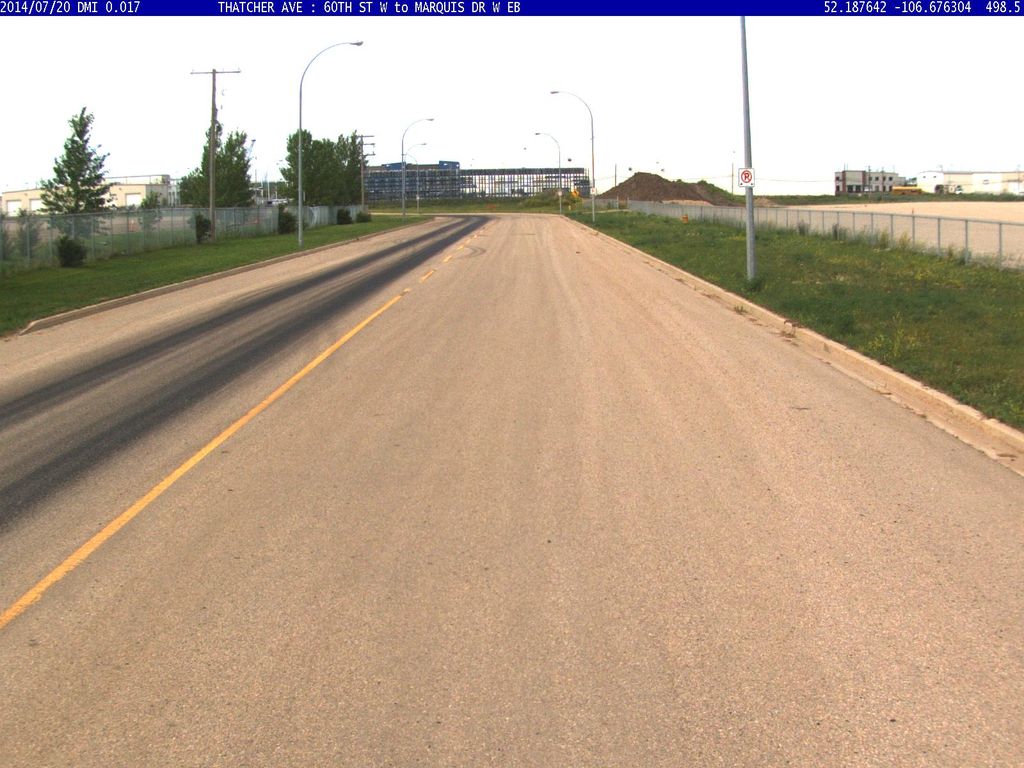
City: saskatoon